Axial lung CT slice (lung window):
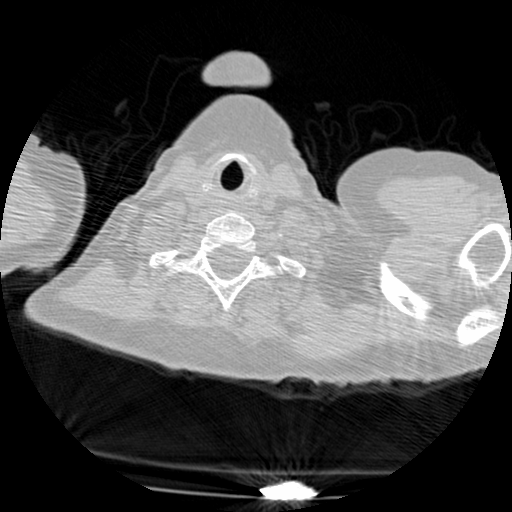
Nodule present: no